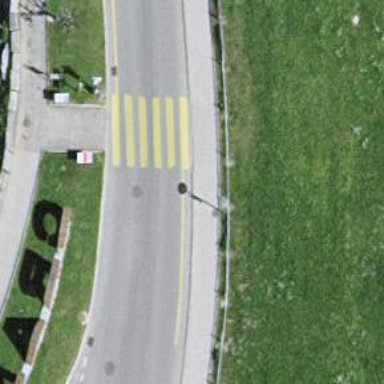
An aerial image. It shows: Zebra crossing on the road.